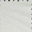
Piece: xx